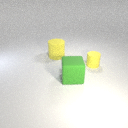
large yellow rubber cylinder behind small yellow rubber cylinder